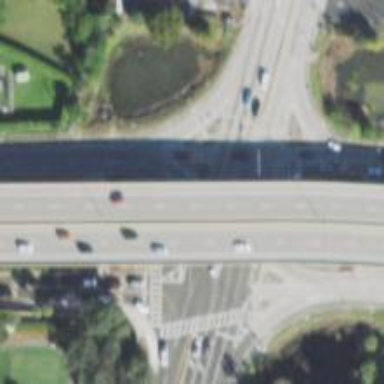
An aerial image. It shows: Primary link road with asphalt surface.